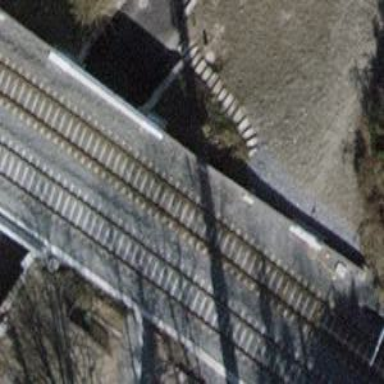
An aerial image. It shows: Bridge with single railway track electrified by contact line.